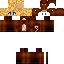
A female human skin with medium skin, wearing brown long hair dressed in a blue tshirt and brown pants, featuring a closed mouth.